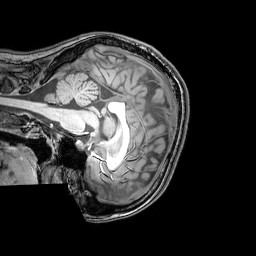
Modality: T1w
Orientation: sagittal
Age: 23
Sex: female
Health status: healthy
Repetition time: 0.081 s
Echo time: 0.037 s